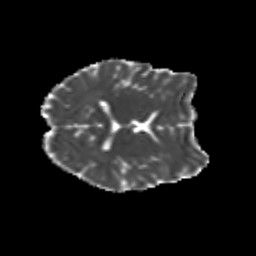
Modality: MD
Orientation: axial
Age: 23
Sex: female
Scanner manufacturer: siemens
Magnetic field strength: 3 T
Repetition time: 3.5 s
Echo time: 0.104 s